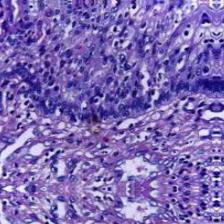
Diagnosis: Normal